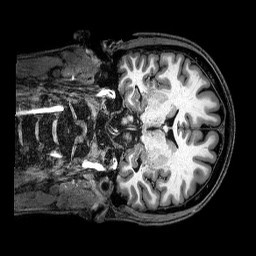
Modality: T1w
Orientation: coronal
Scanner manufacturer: philips
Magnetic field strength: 3 T
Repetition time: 2.5 s
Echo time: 0.0057 s